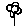
Label: flower